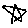
Label: star